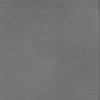
Atmospheric dust classification: dusty